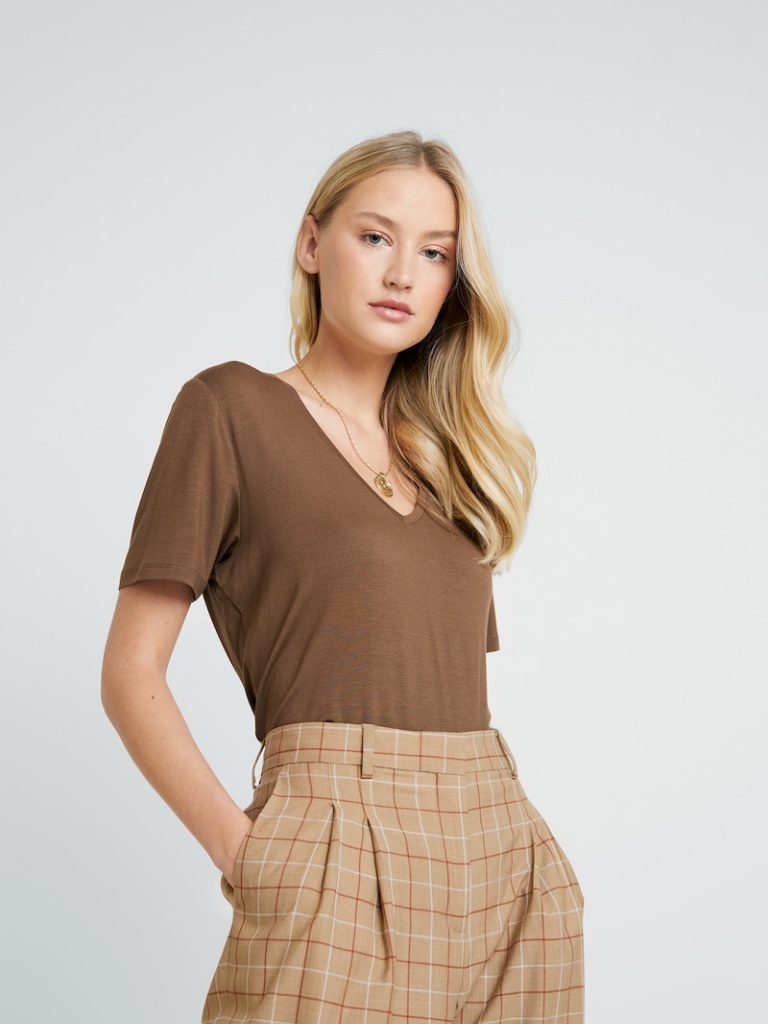
cotton relaxed short sleeve hip length Fully Tucked in v-neck t-shirt